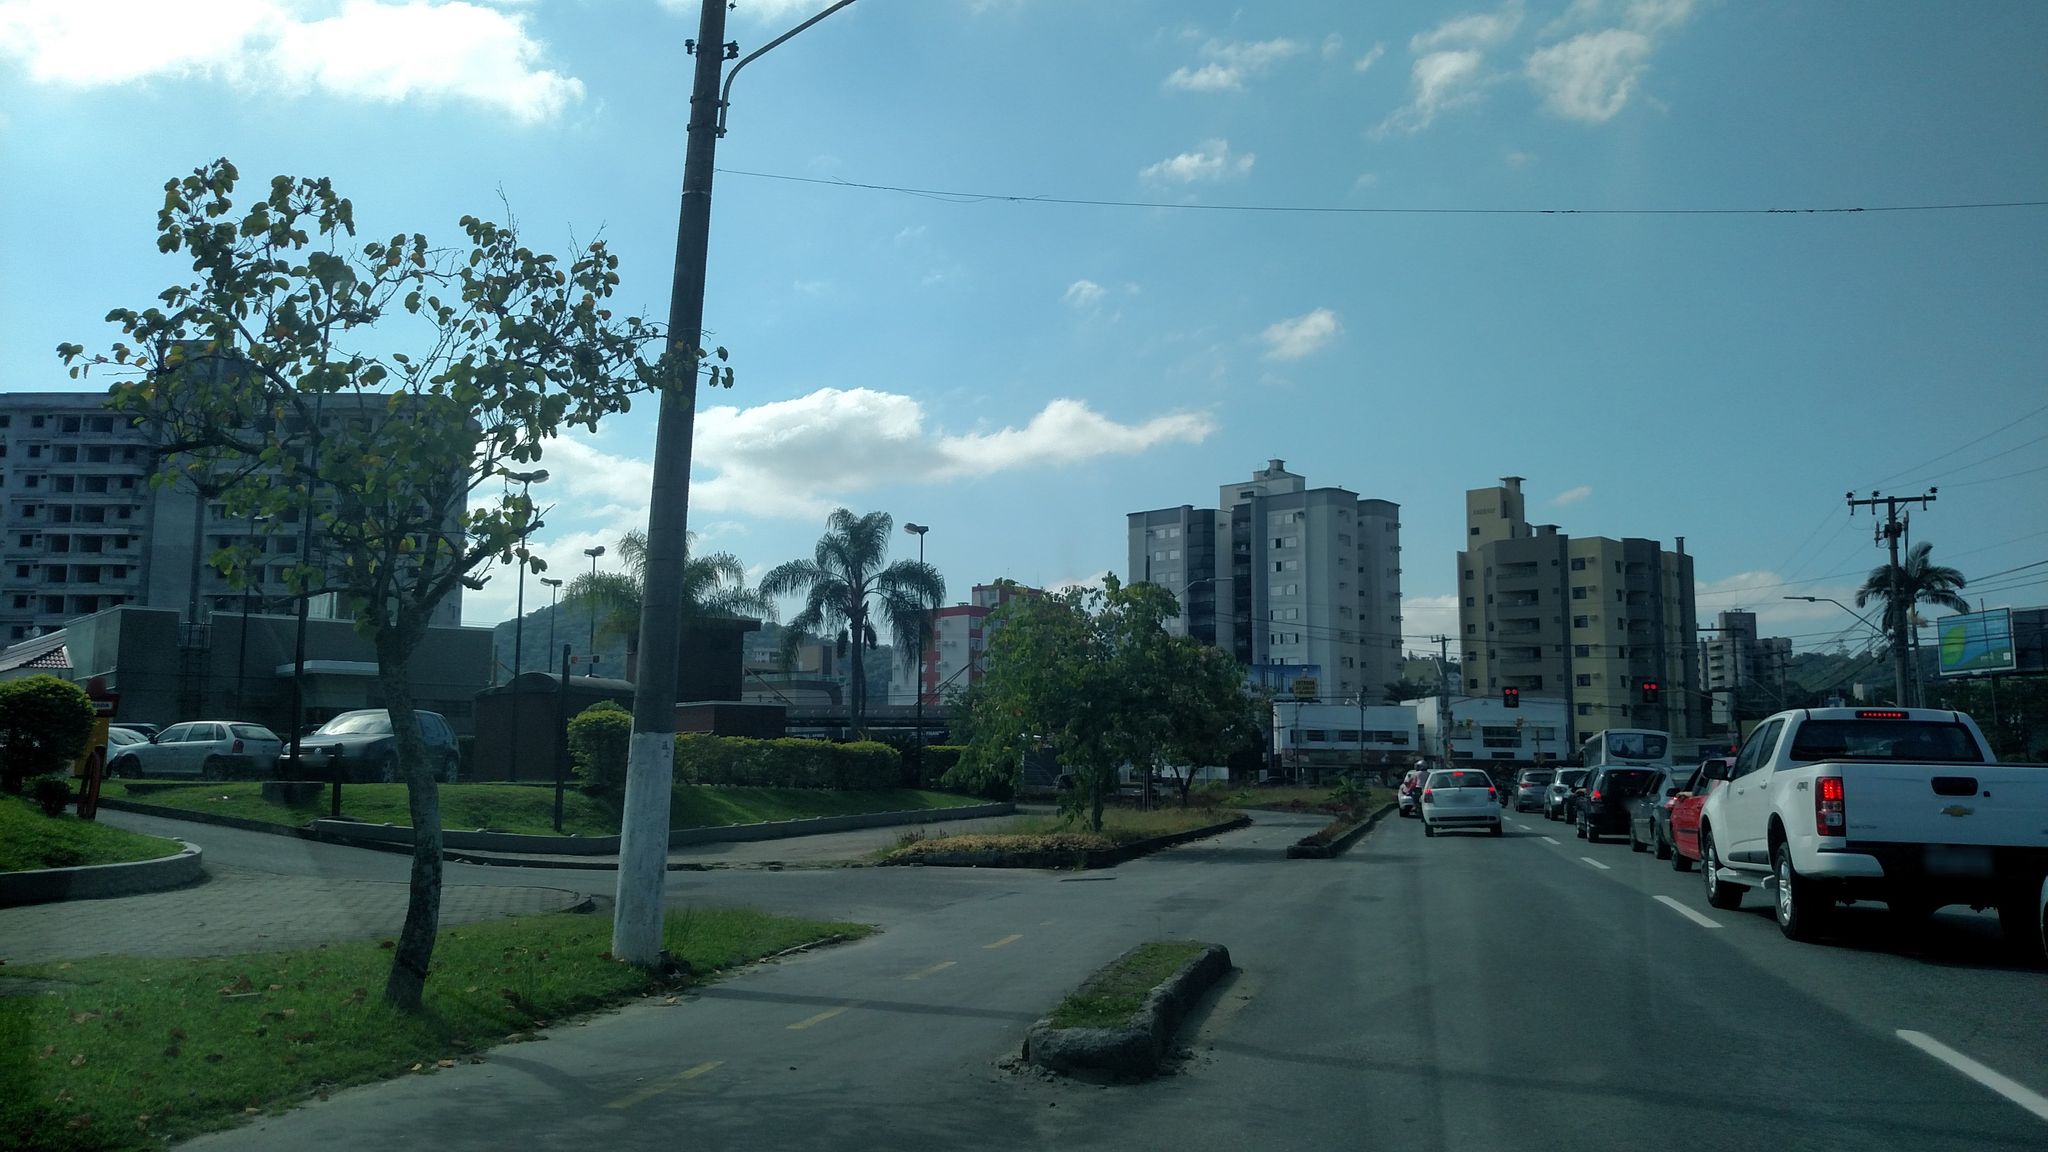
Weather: clear
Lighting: day
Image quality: good
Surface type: driving surface
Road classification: service
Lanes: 5
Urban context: urban centre
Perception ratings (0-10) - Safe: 5.29, Lively: 5.83, Beautiful: 2.3, Boring: 3.9, Depressing: 7.73, Wealthy: 2.05